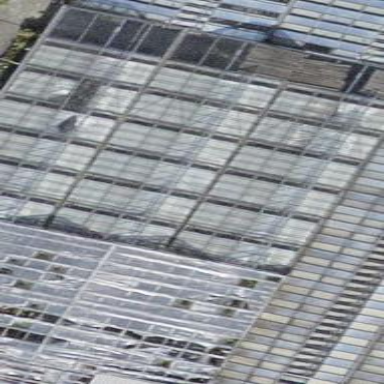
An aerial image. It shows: Greenhouse.